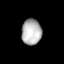
Tissue: lung
Cell type: Endothelial cells
Senescence score: 0.5406
Nuclear area (px): 508
Mean DAPI intensity: 177.583